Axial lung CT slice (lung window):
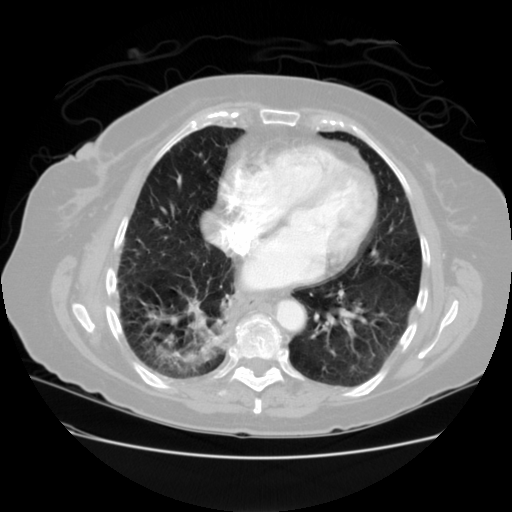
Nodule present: no